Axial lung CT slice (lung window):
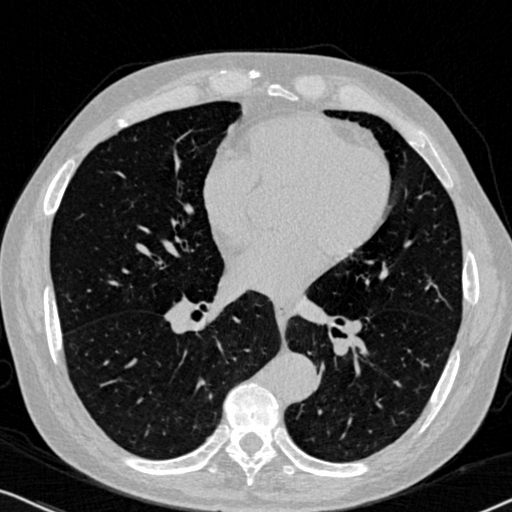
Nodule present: no